Question: I'm trying to start my project with some parameters.
This is working:

With these settings I can do:
'string postBox = ReadCommandArgsOrAppsettings("ExchangeMailbox");'
And it will look up in the field "Befehlszeilenargumente" (Cmd-Args)
No what I would like to do is start my .exe with a .bat File:
'''
> start "Param" "C:\Program Files (x86)\ISEAG\ISESP2Exchange.exe" -ExchangeMailbox:"luca.hostettler@mail.ch";
'''
But this is not working, does start the program but the ExchangeMailbox is empty and that causes my program to close and tell:
>
So how do I pass the param -ExchangeMailbox from my .bat to my .exe the right way?
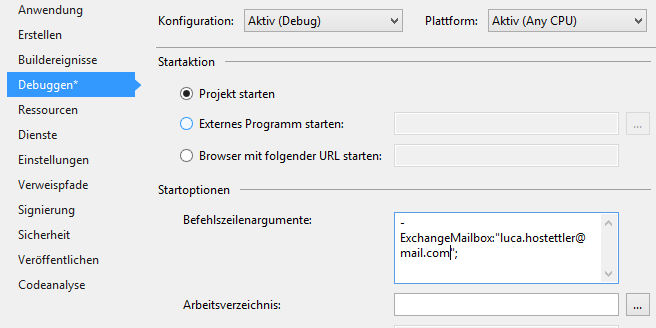
Answer: Sorry for the short time I gave you :P
I was able to find out the error was in the .bat file:
I'm using now the following command:
> '''
call "C:\Program Files (x86)\ISE AG\ISESP2Exchange\ISESP2Exchange.exe" -ExchangeMailbox:"luca.hostettler@mail.ch" -SharepointAdditionalFilter1:"<Contains><FieldRef Name='ParticipantsPicker'/><Value Type='Text'>Sindy</Value></Contains>"
pause
'''
Thanks to all for commenting and bringing me to this answer :)